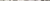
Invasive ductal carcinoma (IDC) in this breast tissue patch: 0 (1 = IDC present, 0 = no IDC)